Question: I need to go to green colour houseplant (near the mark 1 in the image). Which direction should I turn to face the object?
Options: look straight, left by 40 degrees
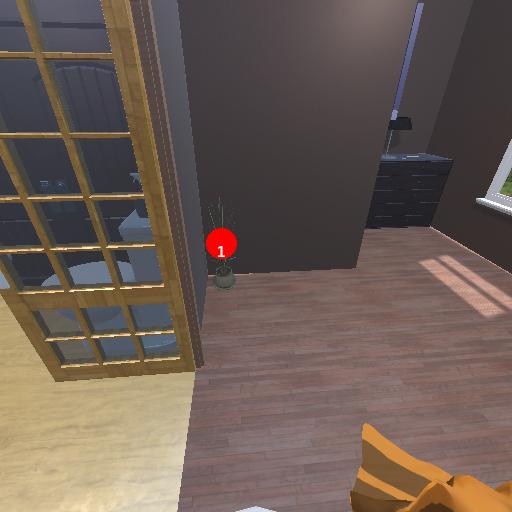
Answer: look straight